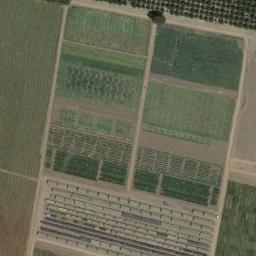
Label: rectangular_farmland